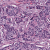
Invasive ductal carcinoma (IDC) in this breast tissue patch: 1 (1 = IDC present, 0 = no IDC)